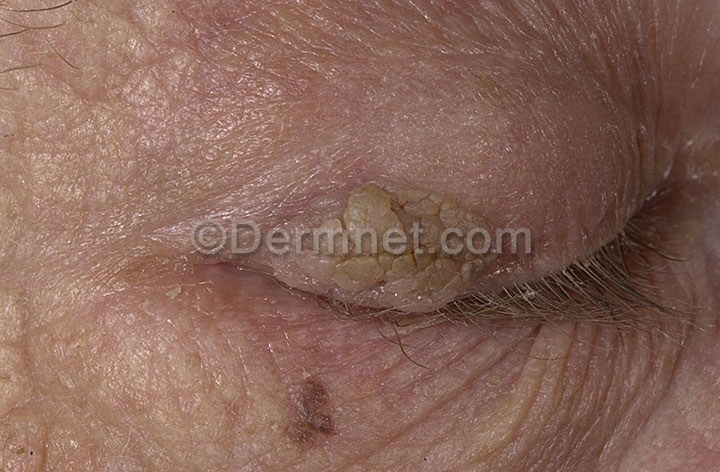
Disease: Seborrheic Keratoses and other Benign Tumors